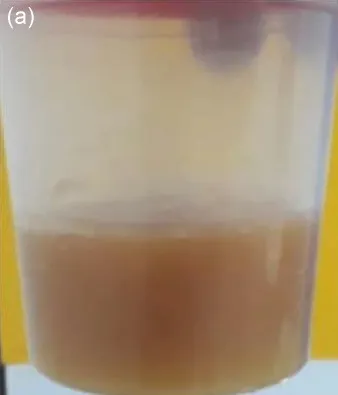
Microbiological examination of the joint aspiration. (a) Macroscopic appearance of joint fluid after puncture. A purulent and hemorrhagic fluid in a context of septic arthritis where major synovial inflammation is responsible for intra-articular bleeding.
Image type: radiology (x_ray)